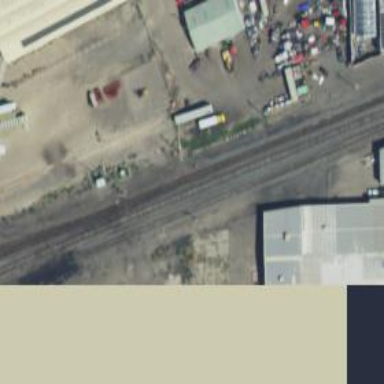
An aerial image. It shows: Railway signal.